Question: i have eclipse installed with tomcat 7. whenever i run my webapp, tomcat deletes the jar files (poi jar file) located in my web-inf/lib folder. has this happened to any of you and how do i stop this?
---
EDIT: this is the location of my lib folder. The project is named

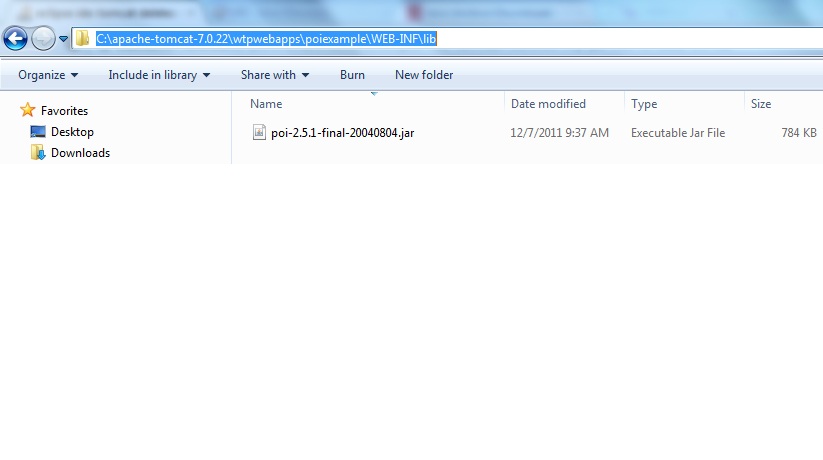
Answer: You put jar files in the target directory of Eclipse, i.e. in the directory that is generated and populated by Eclipse when building the webapp. So of course, each time Eclipse deploys the webapp, it cleans this directory, and deploys the new version.
You should put the jar file in your source project tree, under 'WebContent/WEB-INF/lib'. The jars in this directory will be part of the webapp's build path automatically, and will be copied to the target WEB-INF/lib directory at deployment time by Eclipse.